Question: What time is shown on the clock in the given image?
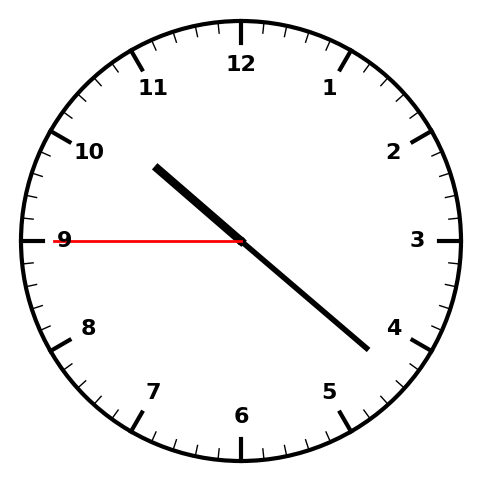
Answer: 10:21:45